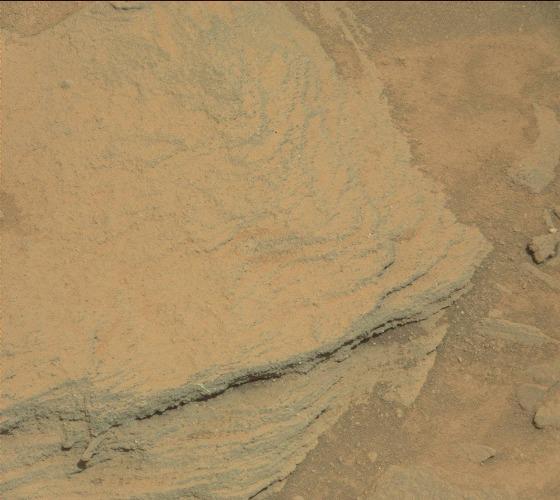
Terrain classes present: Bedrock, Gravel / Sand / Soil, Rock, Shadow